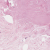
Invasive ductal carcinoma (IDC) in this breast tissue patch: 0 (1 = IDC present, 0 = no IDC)